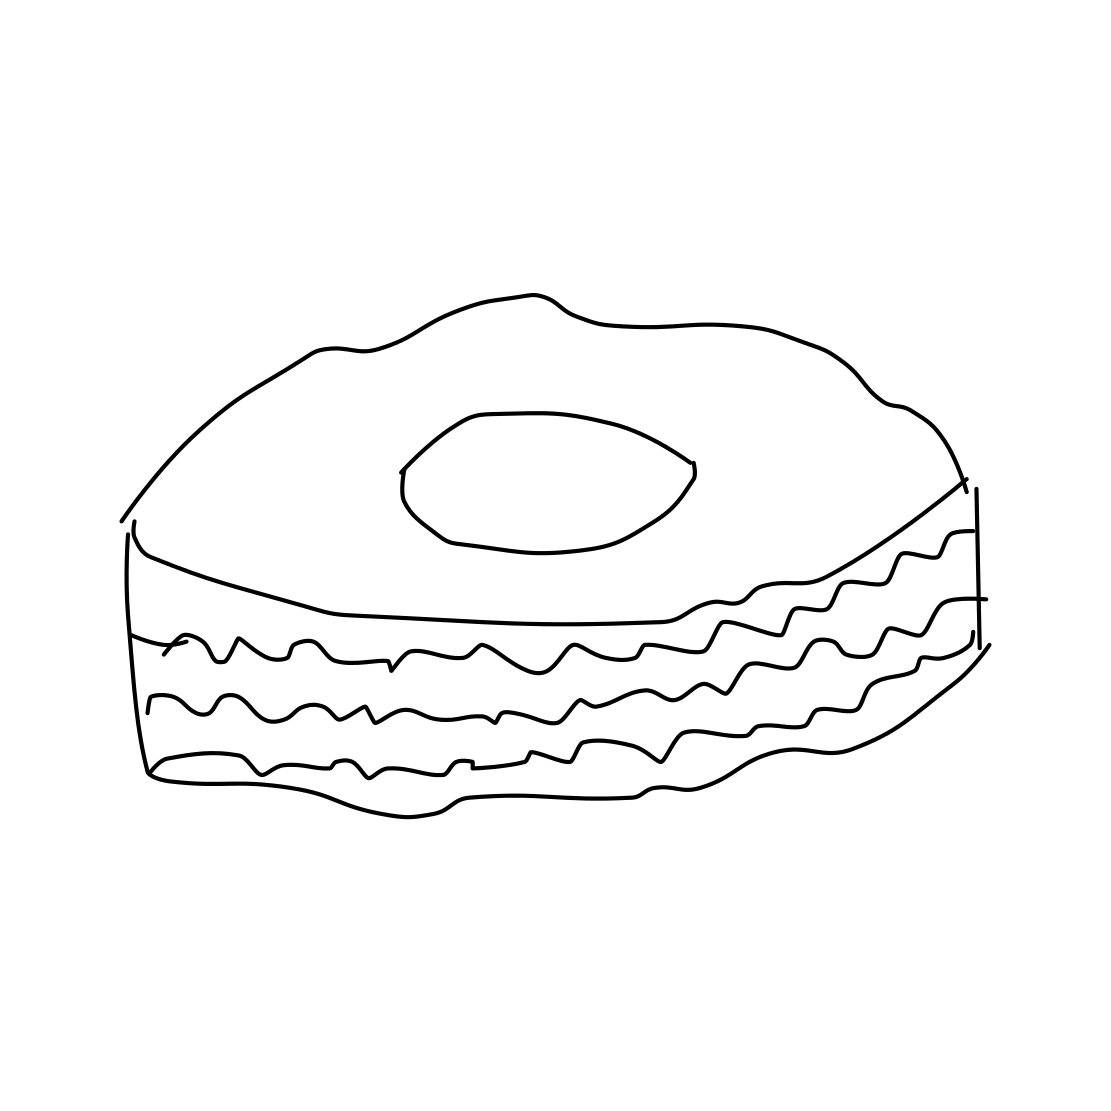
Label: tire